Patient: sex M, age 58
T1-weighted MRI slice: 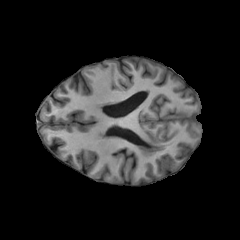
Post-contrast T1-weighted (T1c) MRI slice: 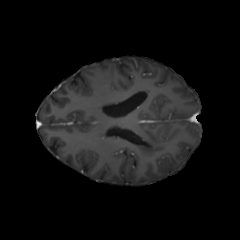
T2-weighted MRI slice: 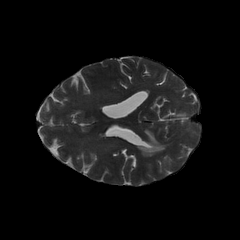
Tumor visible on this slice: yes
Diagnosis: Glioblastoma, IDH-wildtype
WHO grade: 4